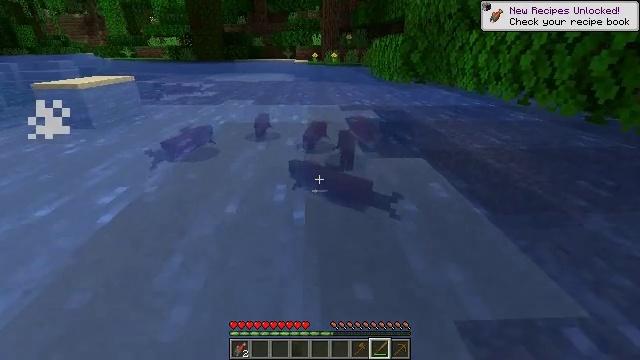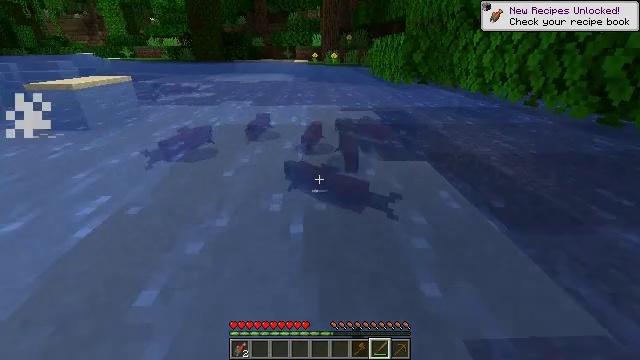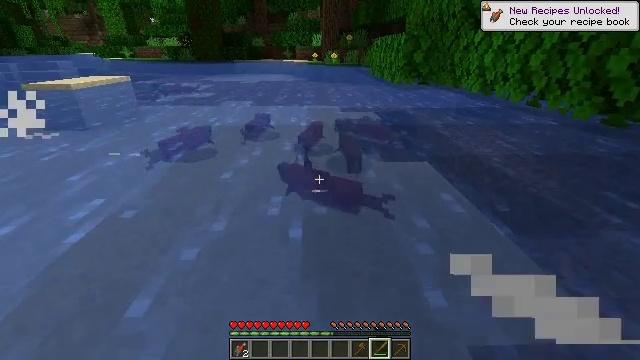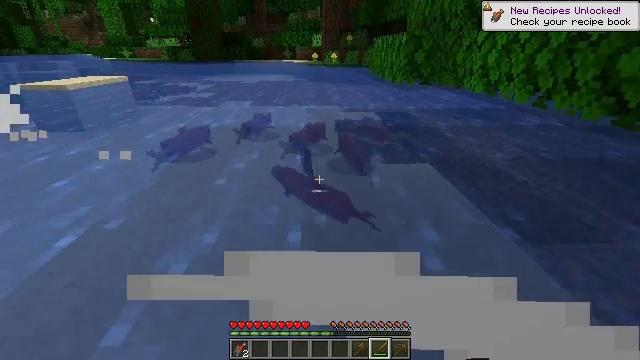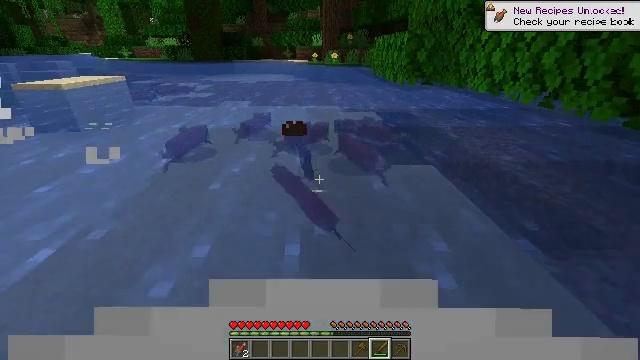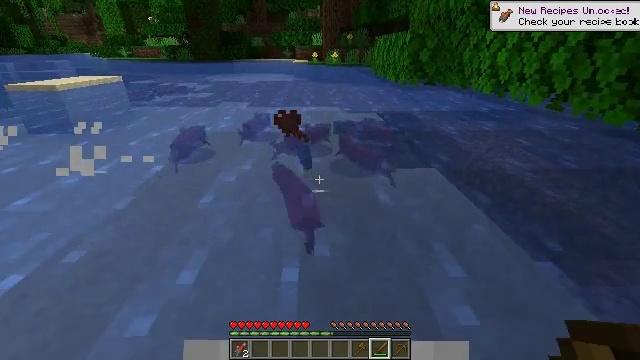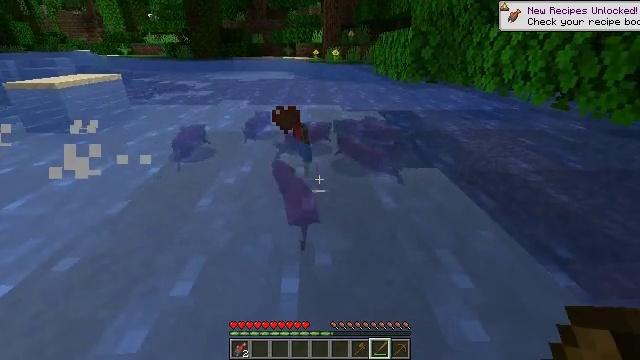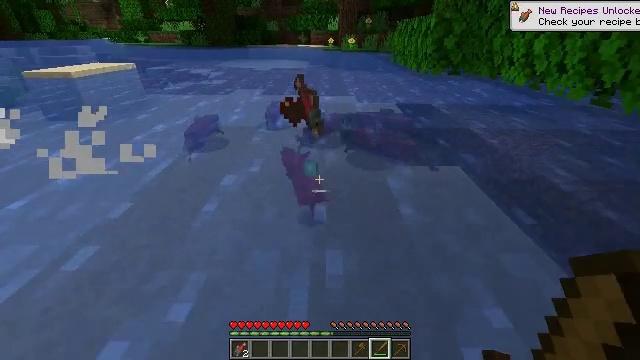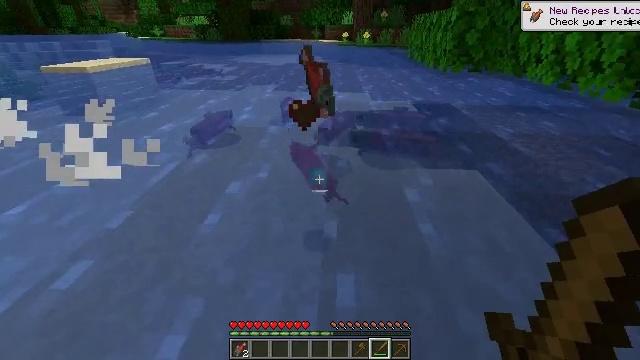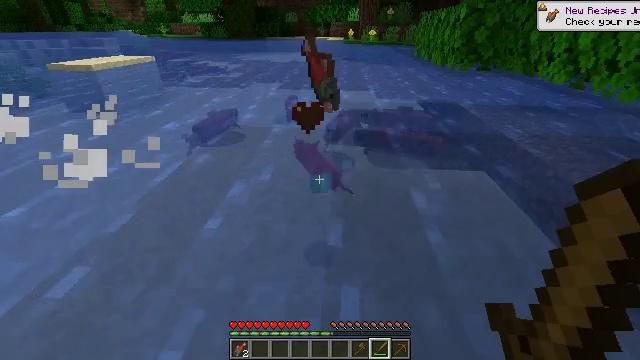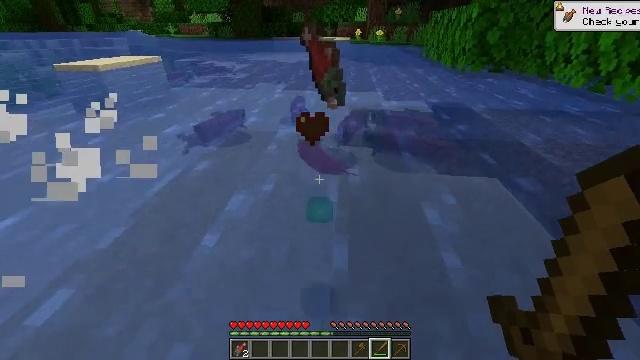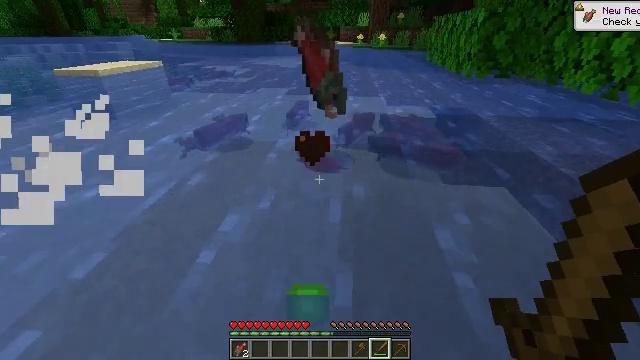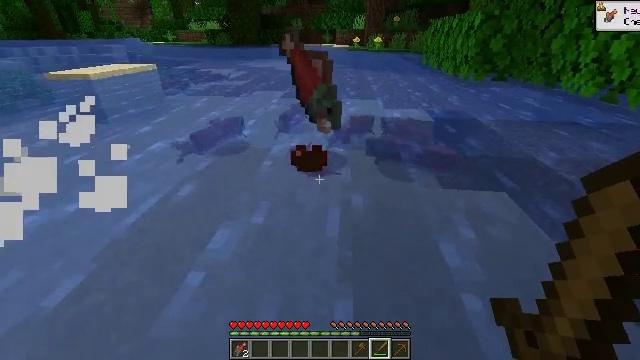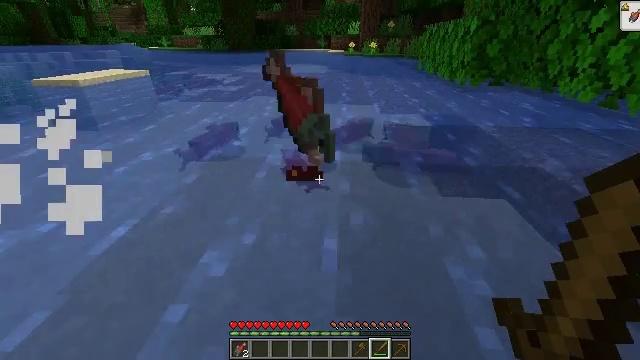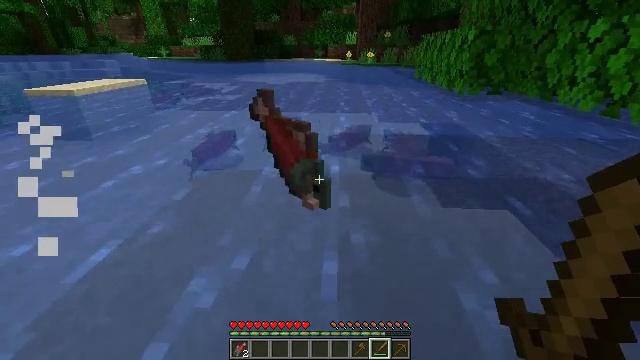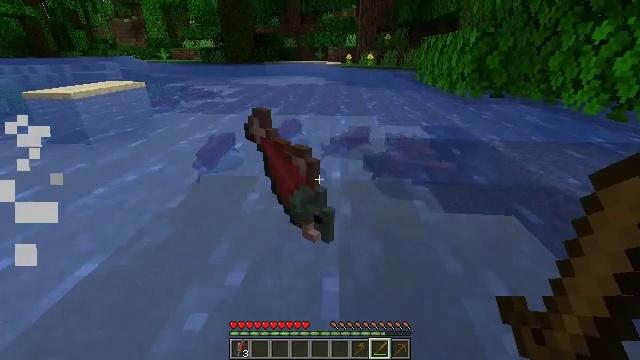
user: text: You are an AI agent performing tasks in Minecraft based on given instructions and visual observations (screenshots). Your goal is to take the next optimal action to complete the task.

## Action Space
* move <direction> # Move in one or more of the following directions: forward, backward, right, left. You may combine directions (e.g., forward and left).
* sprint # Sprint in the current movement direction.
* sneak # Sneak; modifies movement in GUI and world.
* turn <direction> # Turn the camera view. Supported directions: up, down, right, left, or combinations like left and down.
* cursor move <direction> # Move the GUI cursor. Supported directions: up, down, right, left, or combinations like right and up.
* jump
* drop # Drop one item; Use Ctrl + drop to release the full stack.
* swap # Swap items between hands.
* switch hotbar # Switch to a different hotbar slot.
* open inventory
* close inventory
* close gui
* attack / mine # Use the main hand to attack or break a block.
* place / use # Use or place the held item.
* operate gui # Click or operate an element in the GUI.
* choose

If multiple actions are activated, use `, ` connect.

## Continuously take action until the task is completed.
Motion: motion action
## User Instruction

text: Kill aquatic mobs.
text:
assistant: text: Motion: move forward
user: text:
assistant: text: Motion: move forward
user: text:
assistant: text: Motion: move forward
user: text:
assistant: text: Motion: move forward
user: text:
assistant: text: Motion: move forward
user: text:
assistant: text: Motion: move forward
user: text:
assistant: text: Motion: move forward, turn left and down
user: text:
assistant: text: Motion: move forward, turn left
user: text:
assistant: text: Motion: move forward, turn left
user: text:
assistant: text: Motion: move forward, turn left
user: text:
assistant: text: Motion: move forward
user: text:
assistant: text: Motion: move forward
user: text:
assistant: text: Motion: move forward
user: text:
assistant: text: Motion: move forward, turn up
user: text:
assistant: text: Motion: move forward
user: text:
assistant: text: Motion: move forward
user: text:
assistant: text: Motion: move forward
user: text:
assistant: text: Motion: move forward
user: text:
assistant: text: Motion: move forward
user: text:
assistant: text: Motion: move forward
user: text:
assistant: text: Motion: move forward
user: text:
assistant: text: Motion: move forward, turn right
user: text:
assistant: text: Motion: move forward, turn right
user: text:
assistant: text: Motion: move forward, turn right
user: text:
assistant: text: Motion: move forward, turn right
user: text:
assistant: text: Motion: move forward, turn right
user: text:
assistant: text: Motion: move forward
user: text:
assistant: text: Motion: move forward
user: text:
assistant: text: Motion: move forward, attack / mine
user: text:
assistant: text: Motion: move forward, attack / mine